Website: lowes
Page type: cart
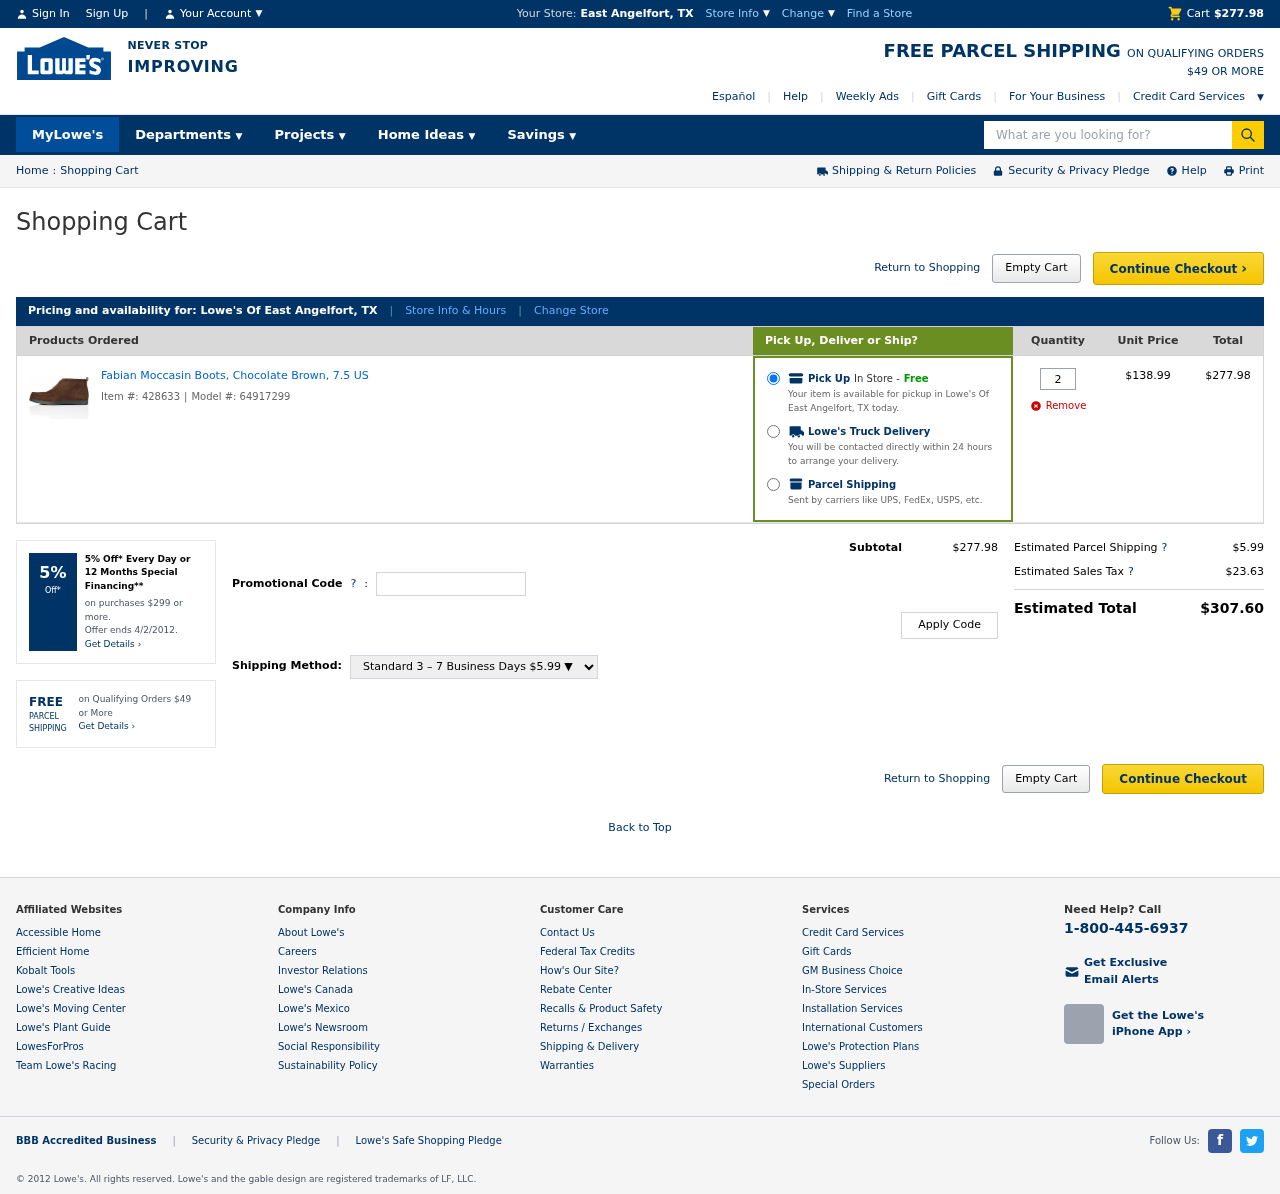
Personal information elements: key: PII_CITY_STATE
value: East Angelfort, TX
Product elements: key: PRODUCT1_NAME
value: Fabian Moccasin Boots, Chocolate Brown, 7.5 US
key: PRODUCT1_PRICE
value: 138.99
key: PRODUCT1_QUANTITY
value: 2
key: PRODUCT1_ITEM_NUMBER
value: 428633
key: PRODUCT1_MODEL_NUMBER
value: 64917299
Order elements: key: ORDER_SUBTOTAL
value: $277.98
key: ORDER_ITEM_TOTAL
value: $277.98
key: ORDER_SHIPPING
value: $5.99
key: ORDER_TAX
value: $23.63
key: ORDER_TOTAL
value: $307.60
Search elements: key: HEADER_SEARCH
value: What are you looking for?